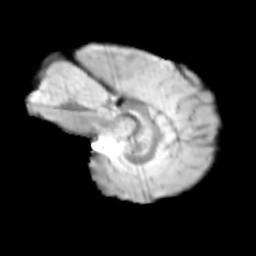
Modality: T2w
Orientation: sagittal
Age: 12
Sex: male
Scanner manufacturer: siemens
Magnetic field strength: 3 T
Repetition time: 3.8 s
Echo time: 0.07 s